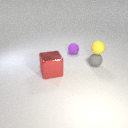
small gray rubber sphere in front of small purple rubber sphere